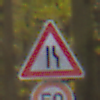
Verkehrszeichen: EinseitigVerengteFahrbahnRechts
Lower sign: Geschwindigkeit50
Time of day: MorningAfternoon
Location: Outdoor (Nature)
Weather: Overcast
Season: Autumn
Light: Natural